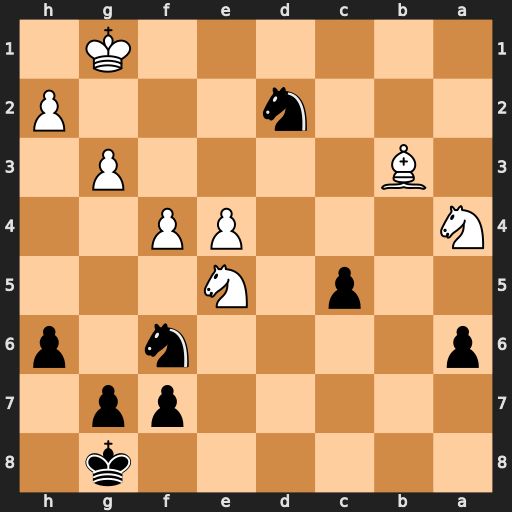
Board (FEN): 6k1/5pp1/p4n1p/2p1N3/N3PP2/1B4P1/3n3P/6K1
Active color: b
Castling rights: -
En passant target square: -
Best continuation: Nxb3